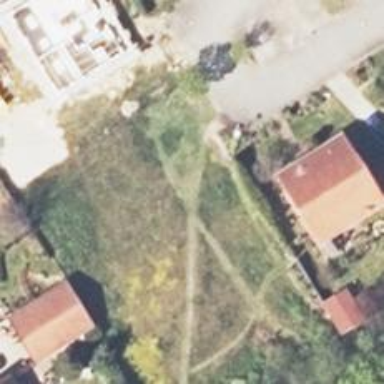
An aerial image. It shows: Path covered with grass.